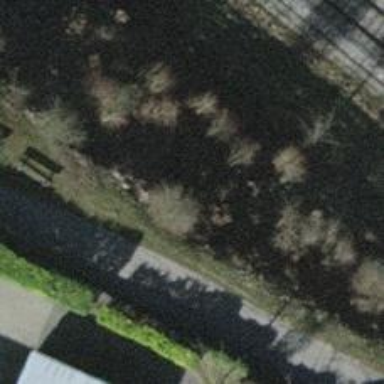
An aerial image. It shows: Bench.